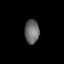
Tissue: lung
Cell type: Endothelial cells
Senescence score: 0.5515
Nuclear area (px): 336
Mean DAPI intensity: 108.58